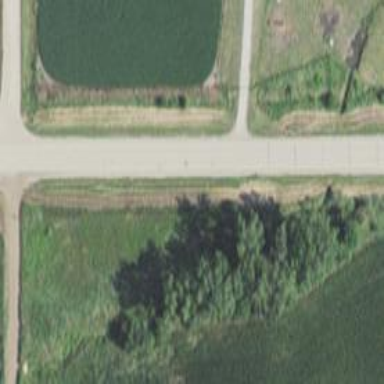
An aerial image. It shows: Secondary road.